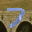
Label: 7